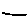
Label: line